Interaction volume radius: 10 \u00c5
Interaction volume height: 10 \u00c5
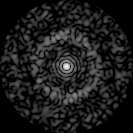
Disorder parameter: 0.8374